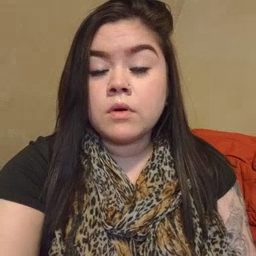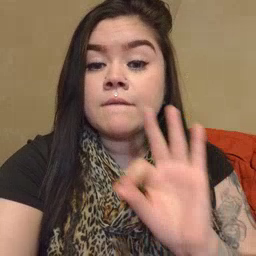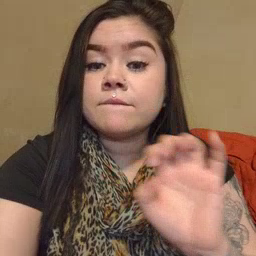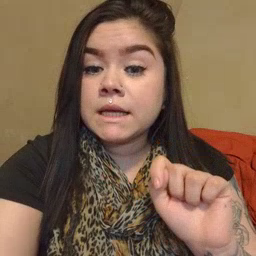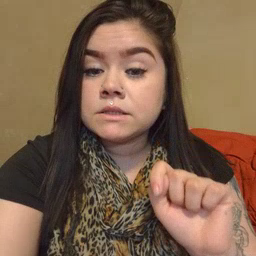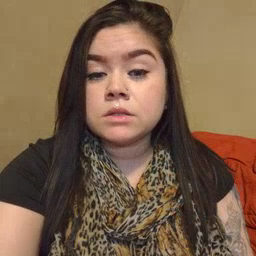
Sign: feet